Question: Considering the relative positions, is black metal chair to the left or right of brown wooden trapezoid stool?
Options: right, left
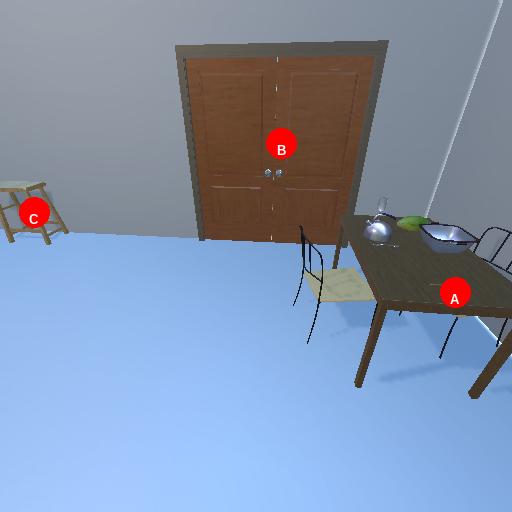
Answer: right